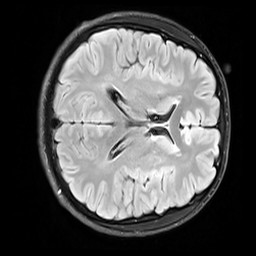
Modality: FLAIR
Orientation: axial
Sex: male
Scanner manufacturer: siemens
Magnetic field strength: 3 T
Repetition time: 10 s
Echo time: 0.09 s